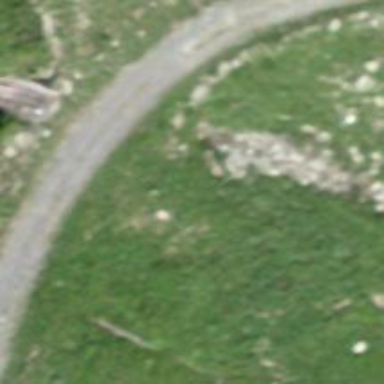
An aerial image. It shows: Culvert tunnel.